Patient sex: F
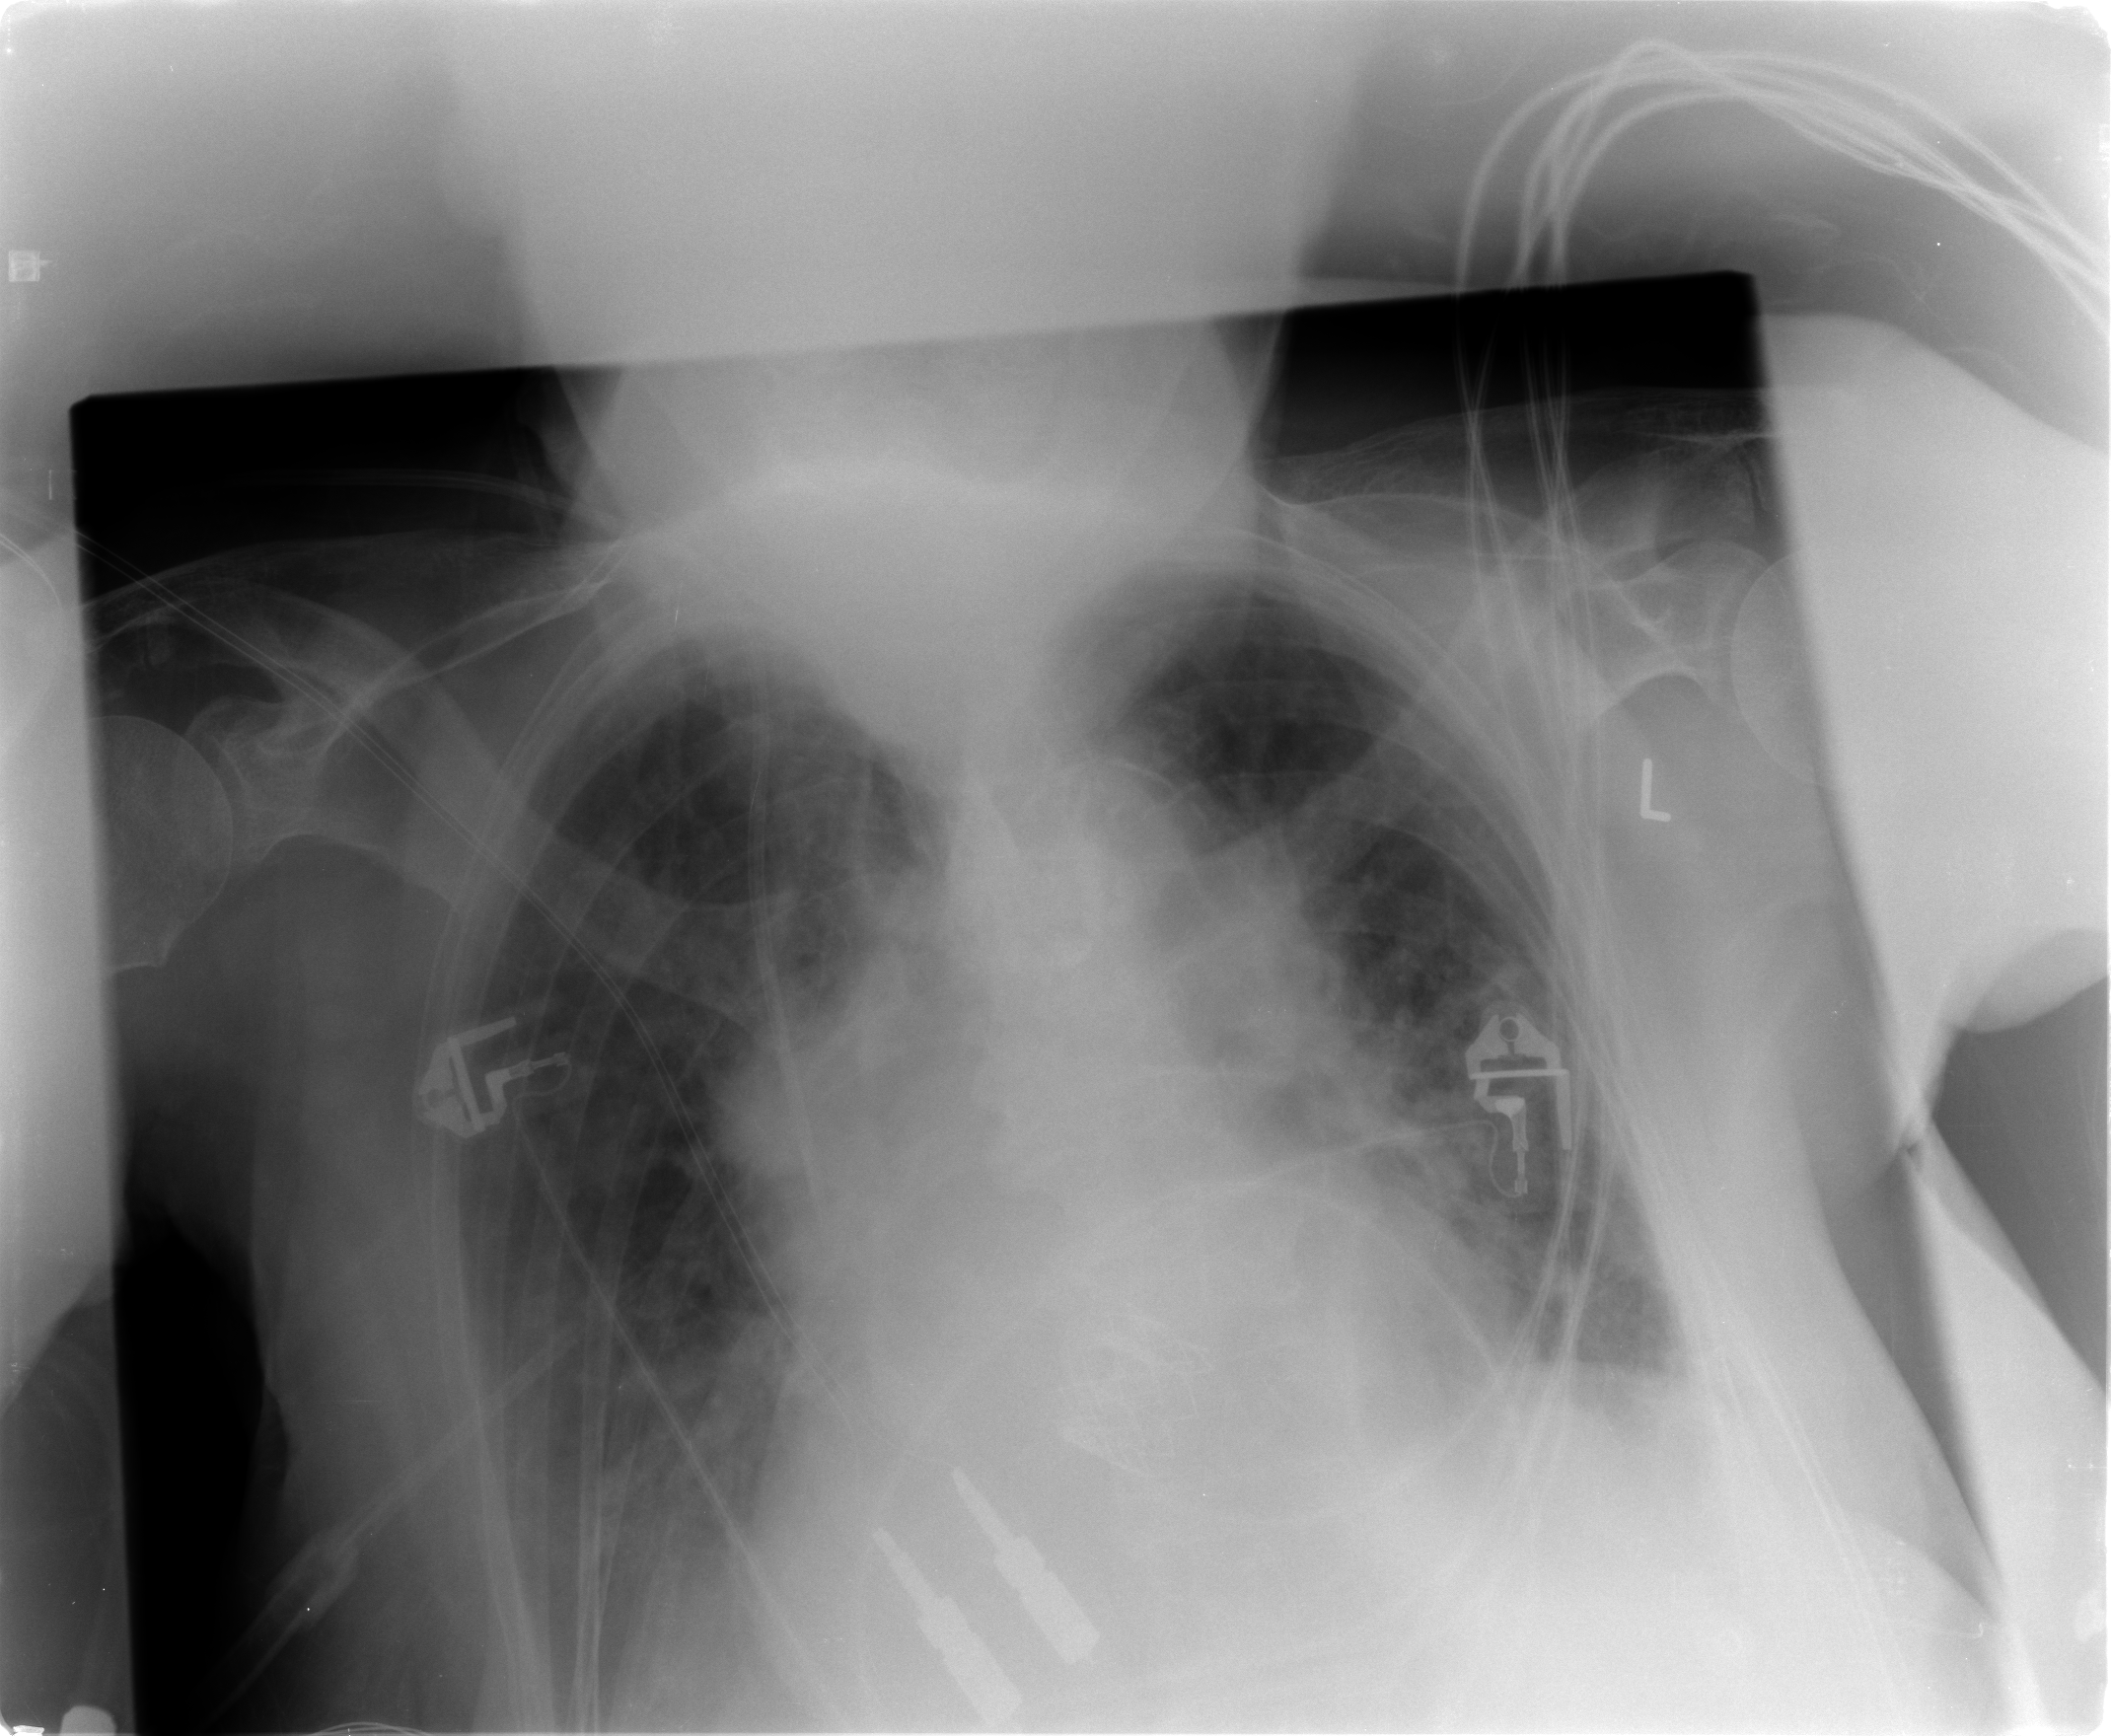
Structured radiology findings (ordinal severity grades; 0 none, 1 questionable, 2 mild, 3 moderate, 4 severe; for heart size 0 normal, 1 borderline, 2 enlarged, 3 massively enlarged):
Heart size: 2
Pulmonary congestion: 2
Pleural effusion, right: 2
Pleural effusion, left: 1
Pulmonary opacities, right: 0
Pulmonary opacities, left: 0
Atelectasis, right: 2
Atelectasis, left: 2